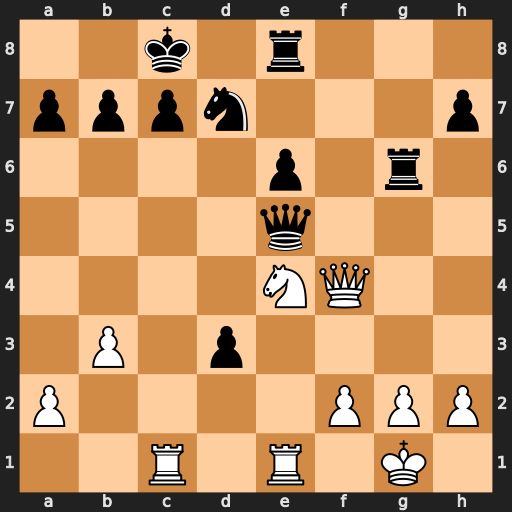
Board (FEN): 2k1r3/pppn3p/4p1r1/4q3/4NQ2/1P1p4/P4PPP/2R1R1K1
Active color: w
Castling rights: -
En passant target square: -
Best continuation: Nd6+ Qxd6 Qxd6